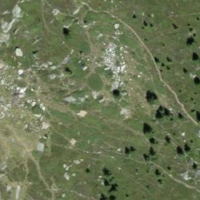
EUNIS habitat code: 26
Species observed at this site:
Callophrys rubi